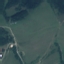
Label: Pasture